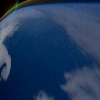
Label: water